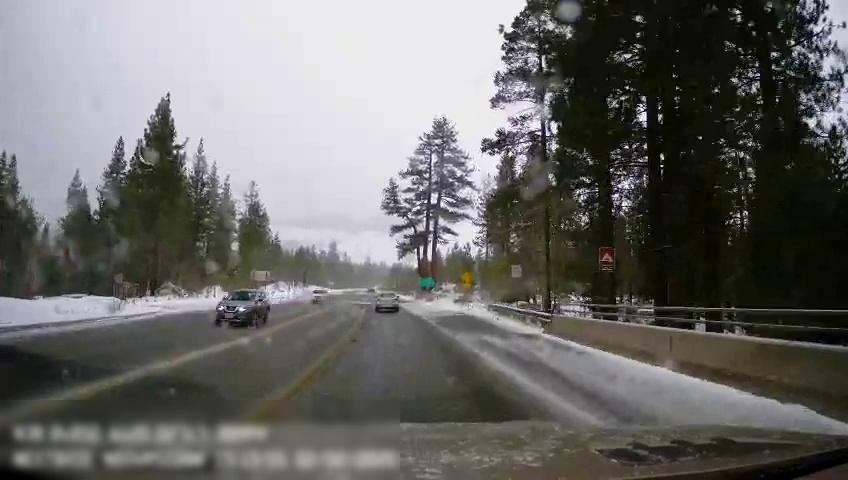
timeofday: Day
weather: Snowy
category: Drivable Space
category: Vehicles | SUV
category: Vehicles | SUV
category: Vehicles | SUV
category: Lanes | Alternate Lane
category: Lanes | Opposite Lane
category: Lanes | Opposite Lane
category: Lanes | Opposite Lane
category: Lanes | Alternate Lane
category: Traffic | Signs
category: Traffic | Signs
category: Traffic | Signs
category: Traffic | Signs